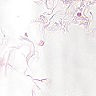
Metastatic tissue present: no